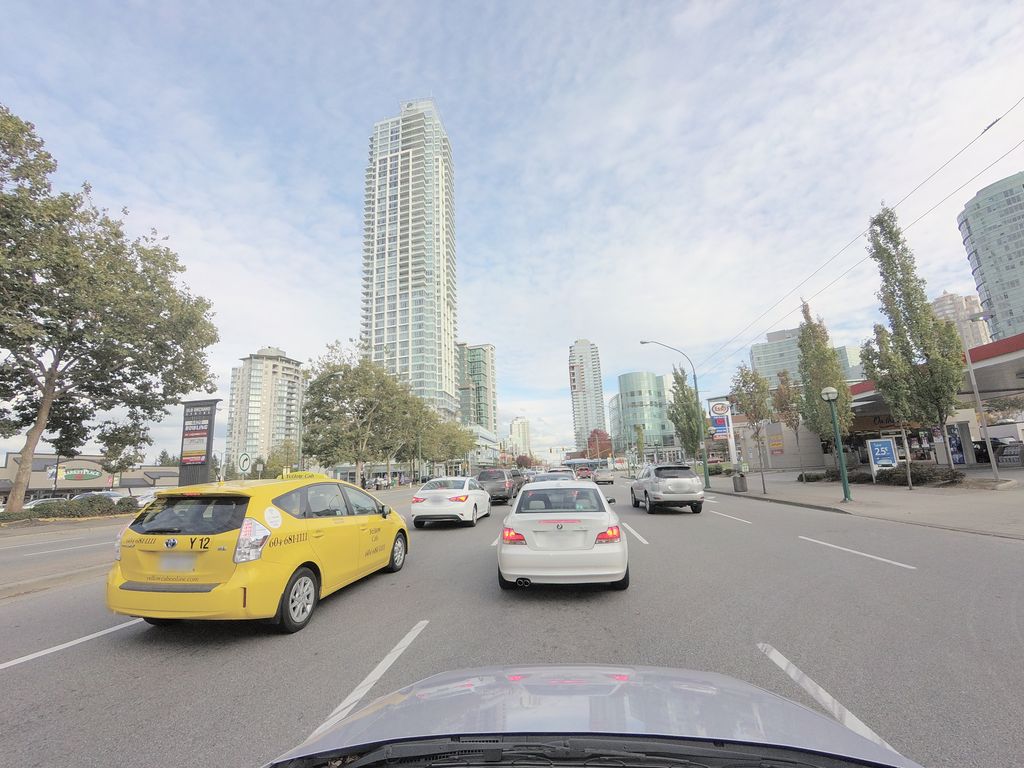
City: vancouver